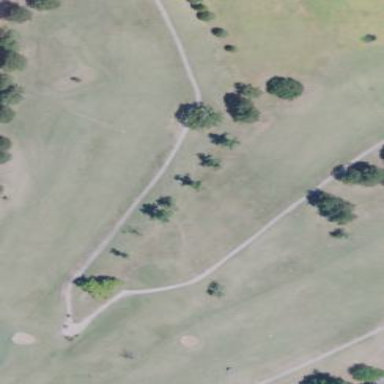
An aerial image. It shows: Grassy area designated as golf fairway.